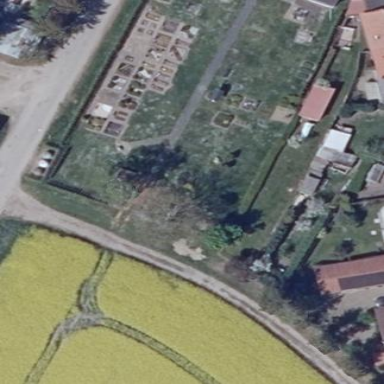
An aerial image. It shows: Graveyard.